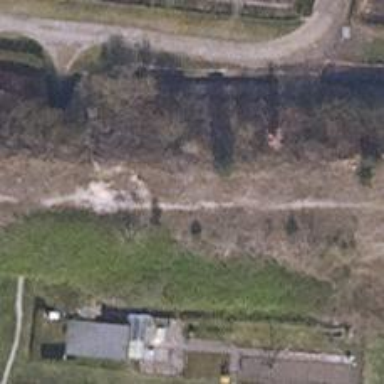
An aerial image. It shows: Abandoned railway on embankment.